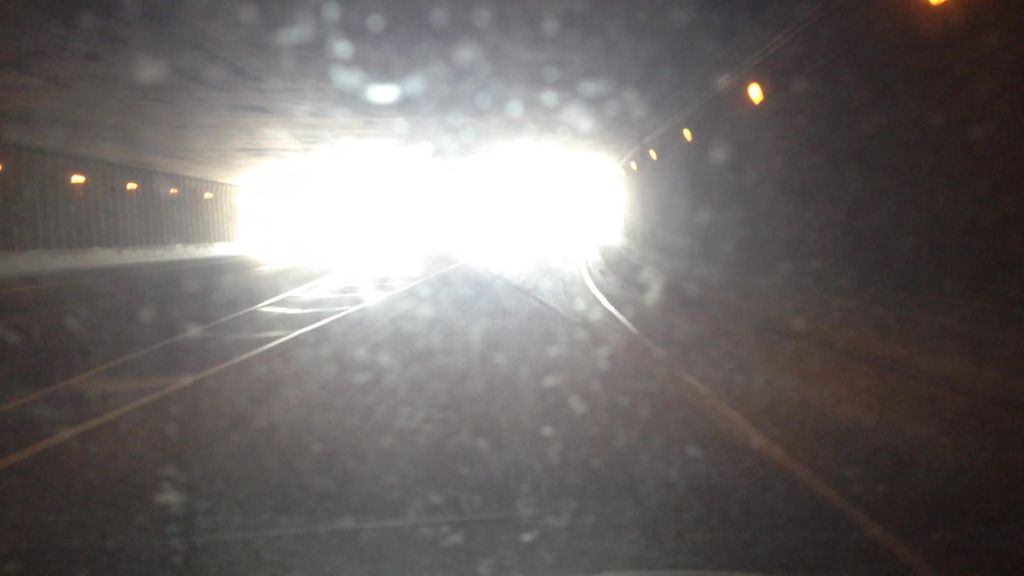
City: montreal